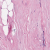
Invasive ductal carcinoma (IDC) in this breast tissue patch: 0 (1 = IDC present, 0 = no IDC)